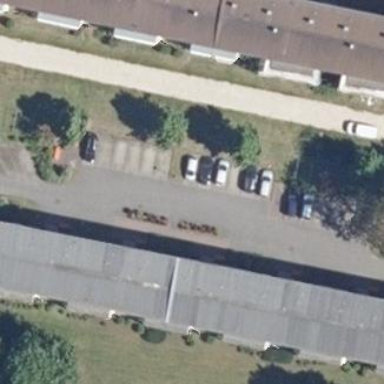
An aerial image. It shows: Terrace building.